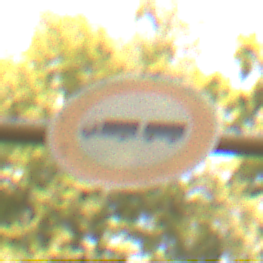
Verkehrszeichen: VerbotLastkraftwagenMitAnhaenger
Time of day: Midday
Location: Outdoor (Nature)
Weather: PartlyCloudy
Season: NotSpecified
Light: Natural